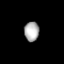
Tissue: prostate
Cell type: Epithelial cells
Senescence score: 0.3363
Nuclear area (px): 289
Mean DAPI intensity: 170.619